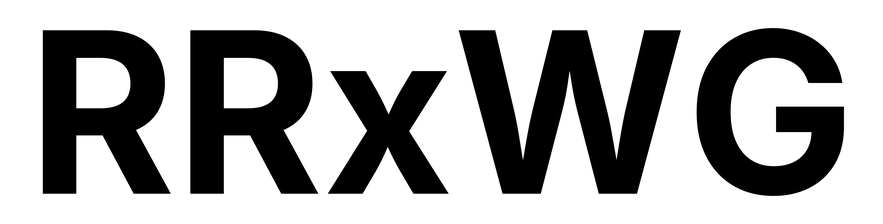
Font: Inter_Bold